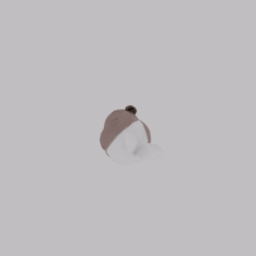
Label: animals